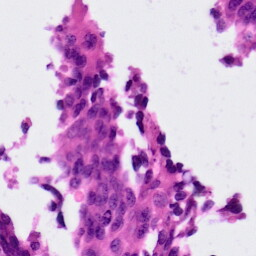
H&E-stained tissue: Ovarian